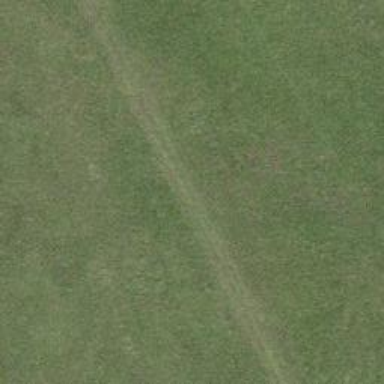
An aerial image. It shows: Path with grass surface. The tracktype is graded as grade5.